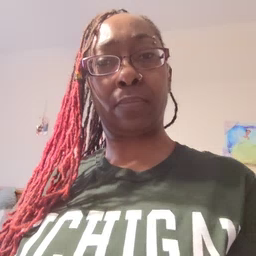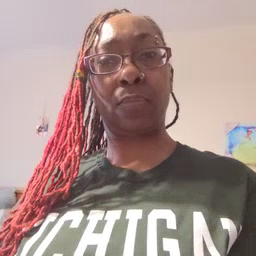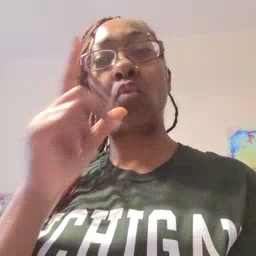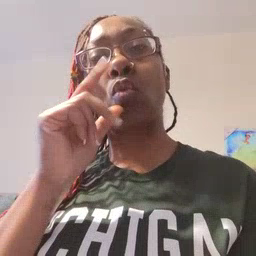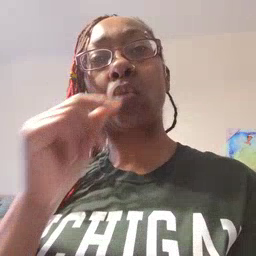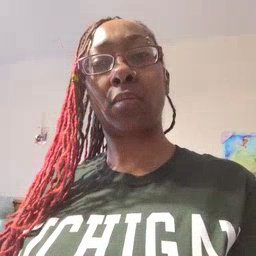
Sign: who